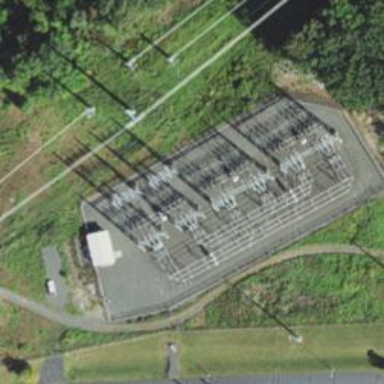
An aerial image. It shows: Switch for power supply.